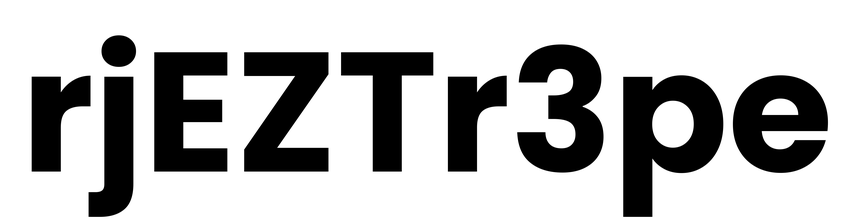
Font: Poppins-Bold